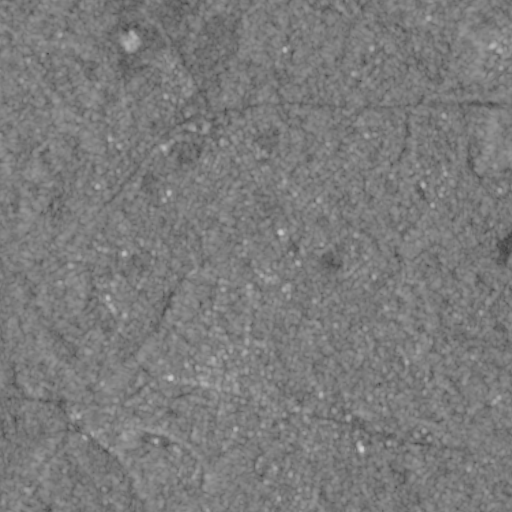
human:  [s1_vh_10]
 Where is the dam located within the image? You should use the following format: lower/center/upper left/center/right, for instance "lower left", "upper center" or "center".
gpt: The dam is located in the center right of the image.
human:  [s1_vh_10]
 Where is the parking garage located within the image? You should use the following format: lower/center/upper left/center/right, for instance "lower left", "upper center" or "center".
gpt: The parking garage is located in the lower center of the image.
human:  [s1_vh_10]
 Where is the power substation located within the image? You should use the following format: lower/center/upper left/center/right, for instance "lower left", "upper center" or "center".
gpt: The power substation is located in the lower left of the image.
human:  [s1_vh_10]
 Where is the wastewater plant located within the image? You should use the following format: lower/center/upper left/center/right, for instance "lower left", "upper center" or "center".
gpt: The wastewater plant is located in the lower left of the image.
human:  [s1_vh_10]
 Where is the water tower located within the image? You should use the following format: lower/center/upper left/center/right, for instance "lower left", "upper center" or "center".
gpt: The water tower is located in the center of the image.
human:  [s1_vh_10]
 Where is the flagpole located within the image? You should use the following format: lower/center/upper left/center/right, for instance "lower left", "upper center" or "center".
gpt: The flagpole is located in the lower center of the image.
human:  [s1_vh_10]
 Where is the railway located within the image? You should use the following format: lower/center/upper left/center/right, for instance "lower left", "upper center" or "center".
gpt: The railway is located in the lower of the image.
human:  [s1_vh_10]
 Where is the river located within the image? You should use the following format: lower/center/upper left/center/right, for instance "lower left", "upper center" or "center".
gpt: The river is located in the lower right of the image.
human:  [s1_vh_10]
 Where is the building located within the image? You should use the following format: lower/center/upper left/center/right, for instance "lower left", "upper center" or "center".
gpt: There is no building in the image.

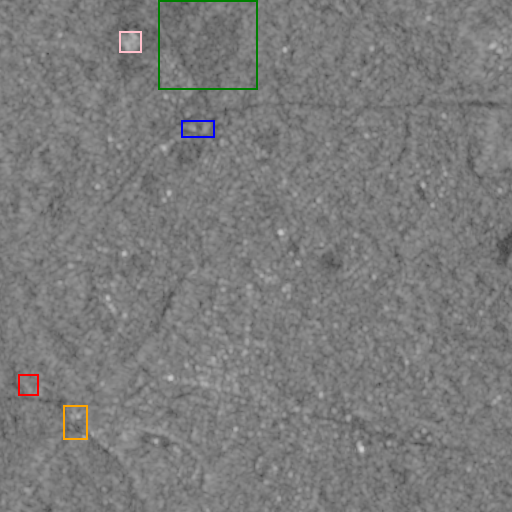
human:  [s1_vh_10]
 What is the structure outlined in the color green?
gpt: The structure outlined in green is a park.
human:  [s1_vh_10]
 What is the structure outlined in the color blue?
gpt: The structure outlined in blue is a parking lot.
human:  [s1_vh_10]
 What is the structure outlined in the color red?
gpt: The structure outlined in red is a power substation.
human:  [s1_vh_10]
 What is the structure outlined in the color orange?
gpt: The structure outlined in orange is a wastewater plant.
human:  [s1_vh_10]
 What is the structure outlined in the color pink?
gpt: The structure outlined in pink is a building.
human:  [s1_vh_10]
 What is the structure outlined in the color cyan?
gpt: There is no cyan outline.